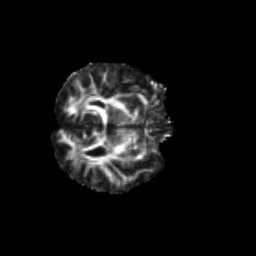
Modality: FA
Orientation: axial
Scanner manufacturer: siemens
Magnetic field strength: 3 T
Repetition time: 9.2 s
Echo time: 0.084 s